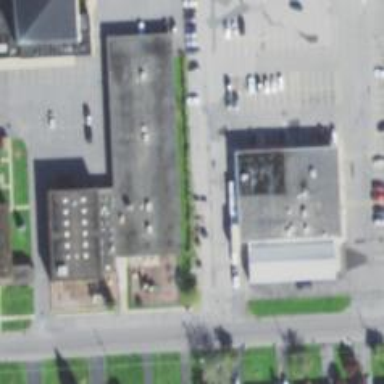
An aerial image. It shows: School.